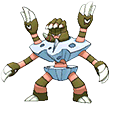
Pok\u00e9mon: barbaracle